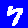
Digit: 7